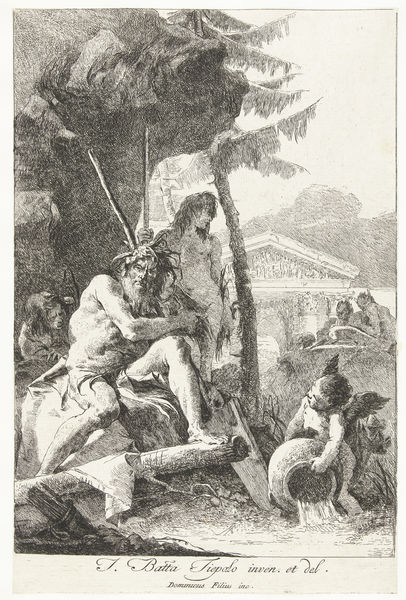
Titel: Riviergod en twee jonge mannen en putto op oever
Künstler: Giovanni Domenico Tiepolo
Standort: Amsterdam
Institution: Rijksmuseum
Schlagwörter: baum, flügel, mann, nackt, wasser, weiß, frau, holz, licht, schwarz, zeichnung, bart, stamm, engel, krug, bein, giebel, palme, paradies, antike, radierung, stich, götter, pan, griechenland, tempel, felsvorsprung, tiepolo, ebgel, hloustamm